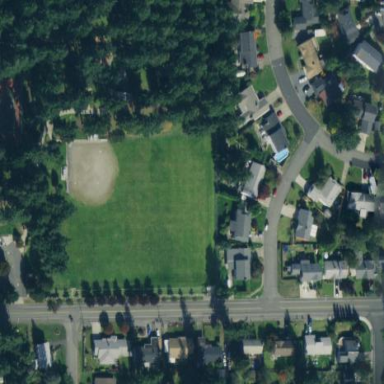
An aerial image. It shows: Baseball pitch for leisure and sports activities.